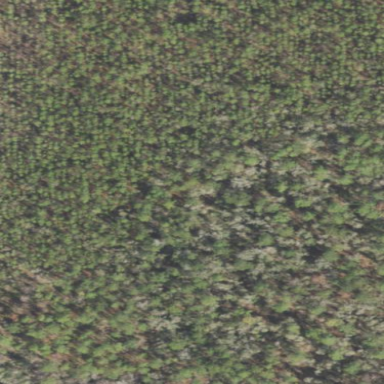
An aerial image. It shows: Mixed woodland with various types of leaves.